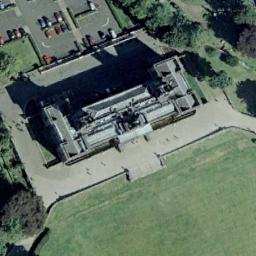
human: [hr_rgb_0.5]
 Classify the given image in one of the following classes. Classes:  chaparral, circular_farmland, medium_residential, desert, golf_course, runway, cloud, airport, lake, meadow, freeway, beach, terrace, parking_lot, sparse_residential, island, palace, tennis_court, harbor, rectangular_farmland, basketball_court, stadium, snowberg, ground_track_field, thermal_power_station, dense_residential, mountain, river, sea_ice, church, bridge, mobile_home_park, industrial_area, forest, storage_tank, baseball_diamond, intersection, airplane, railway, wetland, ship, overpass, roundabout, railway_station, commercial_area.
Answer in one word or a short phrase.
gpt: church